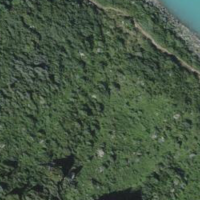
EUNIS habitat code: 26
Species observed at this site:
Saxifraga oppositifolia